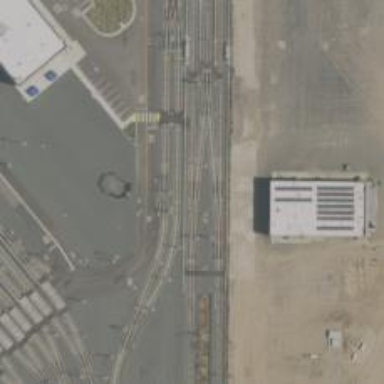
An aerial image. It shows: Light rail service spur with electrified contact line.